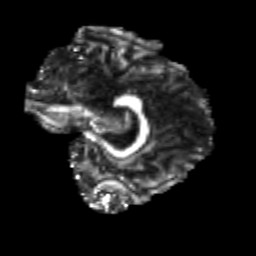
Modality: FA
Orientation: sagittal
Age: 24
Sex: female
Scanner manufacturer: siemens
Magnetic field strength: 3 T
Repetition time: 3.5 s
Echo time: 0.104 s